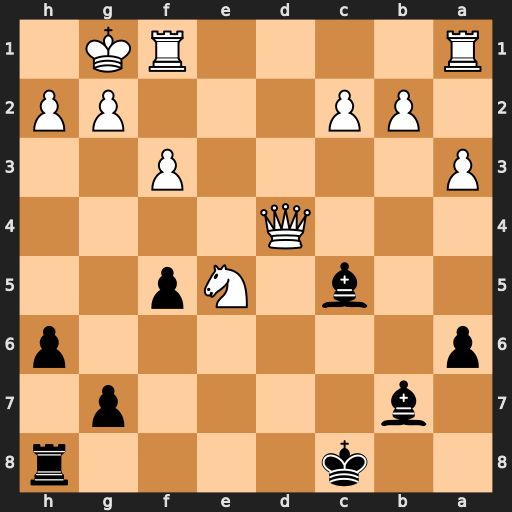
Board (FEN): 2k4r/1b4p1/p6p/2b1Np2/3Q4/P4P2/1PP3PP/R4RK1
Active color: b
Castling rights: -
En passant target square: -
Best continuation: Bxd4+ Kh1 Bxe5